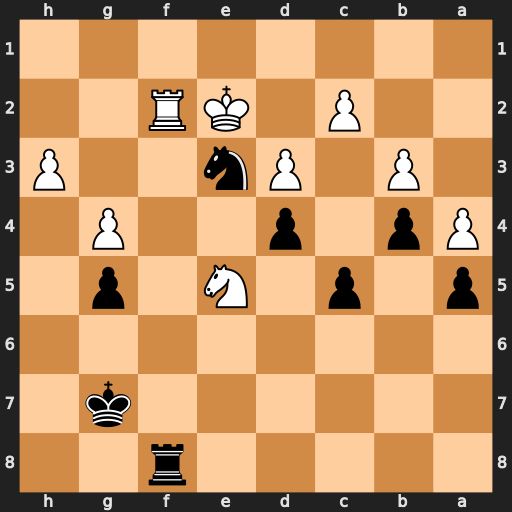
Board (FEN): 5r2/6k1/8/p1p1N1p1/Pp1p2P1/1P1Pn2P/2P1KR2/8
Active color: b
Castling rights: -
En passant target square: -
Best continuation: Re8 Nc6 Nxg4+ Kf1 Nxf2